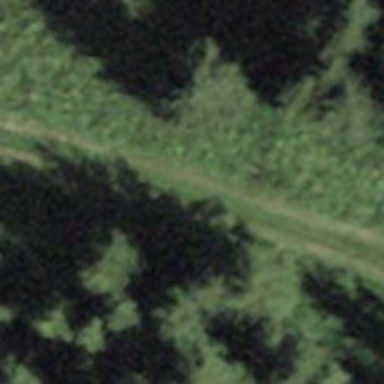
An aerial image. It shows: Backcountry hike trail.